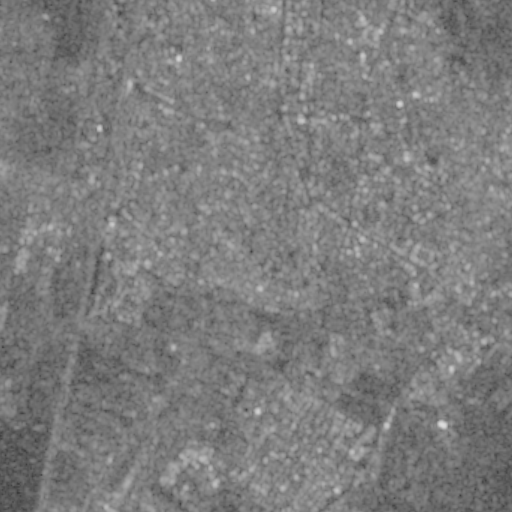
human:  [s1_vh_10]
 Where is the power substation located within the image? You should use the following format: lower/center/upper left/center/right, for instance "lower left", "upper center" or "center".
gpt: The power substation is located in the lower left of the image.
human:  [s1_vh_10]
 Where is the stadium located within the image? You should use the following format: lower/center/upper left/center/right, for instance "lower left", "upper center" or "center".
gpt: The stadium is located in the lower center of the image.
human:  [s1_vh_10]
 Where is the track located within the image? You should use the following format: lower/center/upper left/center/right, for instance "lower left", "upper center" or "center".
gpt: There is no track in the image.

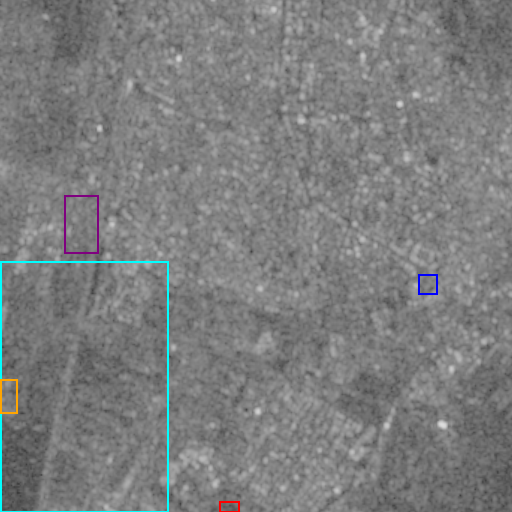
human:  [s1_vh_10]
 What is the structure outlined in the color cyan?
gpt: The structure outlined in cyan is a crop field.
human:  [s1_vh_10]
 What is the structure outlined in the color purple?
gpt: The structure outlined in purple is a park.
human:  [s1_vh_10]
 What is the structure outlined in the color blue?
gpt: The structure outlined in blue is a parking lot.
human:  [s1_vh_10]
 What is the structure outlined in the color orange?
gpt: The structure outlined in orange is a power substation.
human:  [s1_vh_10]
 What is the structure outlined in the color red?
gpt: The structure outlined in red is a stadium.
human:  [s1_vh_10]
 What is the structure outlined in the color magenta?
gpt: There is no magenta outline.